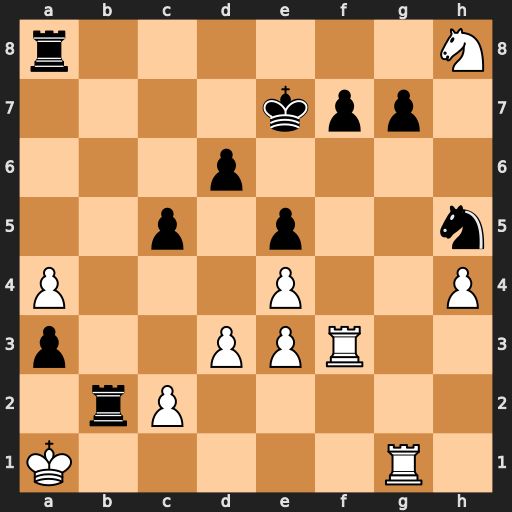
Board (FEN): r6N/4kpp1/3p4/2p1p2n/P3P2P/p2PPR2/1rP5/K5R1
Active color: w
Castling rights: -
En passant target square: -
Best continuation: Rxf7+ Ke6 Rg6+ Nf6 Rgxg7 Nxe4 Re7+